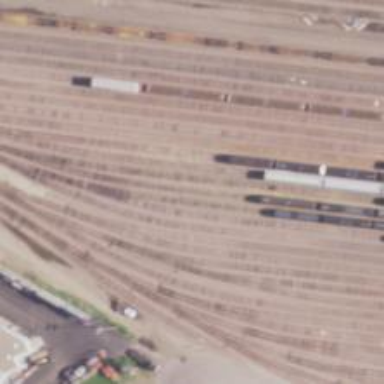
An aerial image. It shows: Railway yard in service.